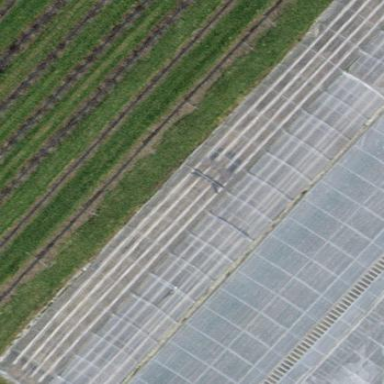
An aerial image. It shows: Greenhouse.